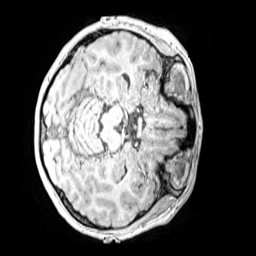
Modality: MP2RAGE
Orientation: axial
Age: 12
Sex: male
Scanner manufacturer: siemens
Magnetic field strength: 3 T
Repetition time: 4 s
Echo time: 0.00299 s